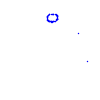
Particle: proton